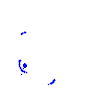
Particle: proton